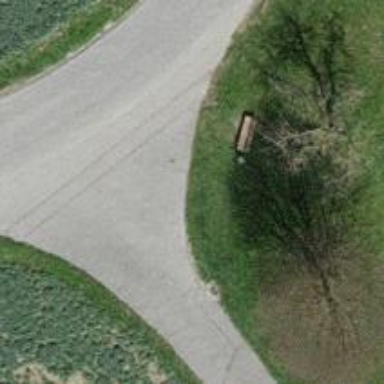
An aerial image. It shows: Bench.